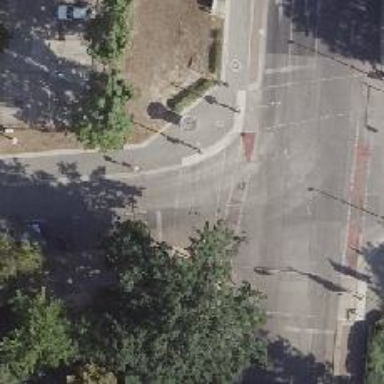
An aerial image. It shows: Road with traffic signals at the crossing.